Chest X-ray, PA view. Patient: 36 years old, sex M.
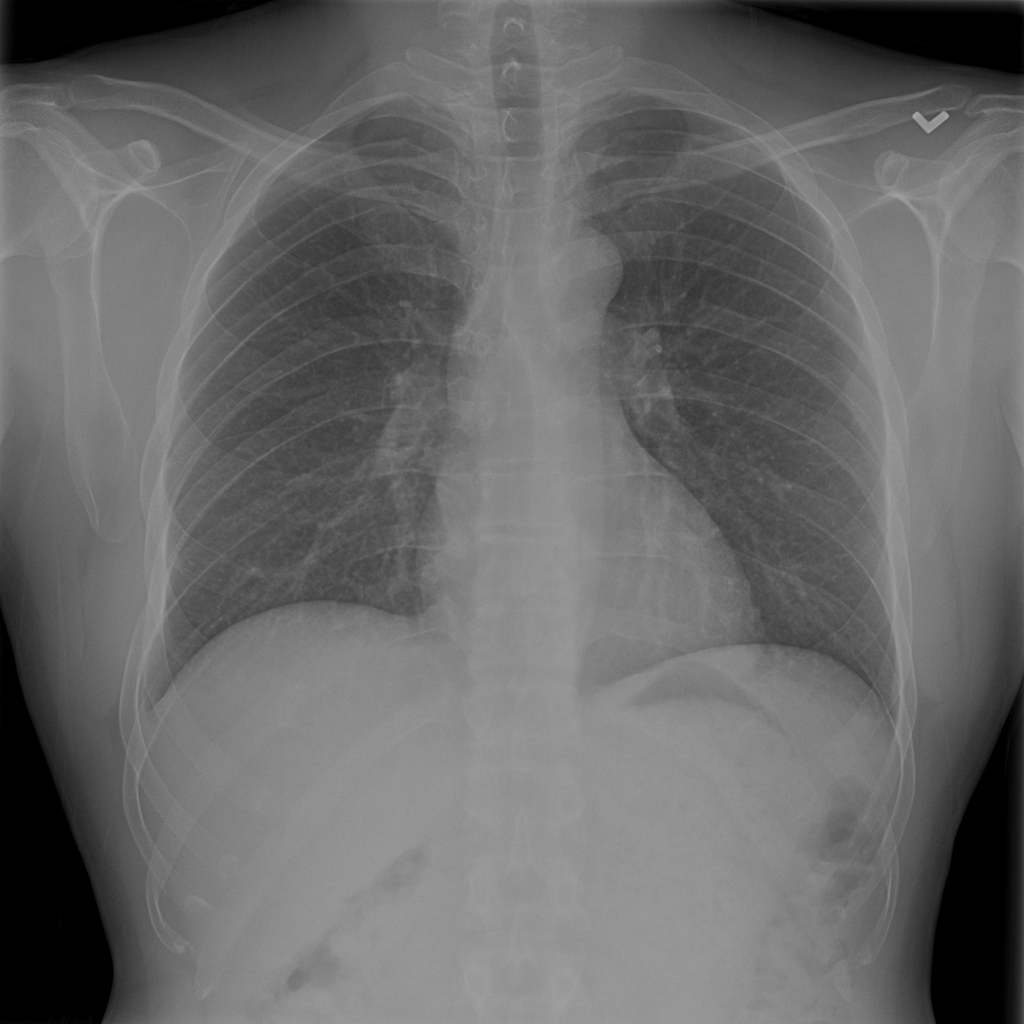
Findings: No Finding